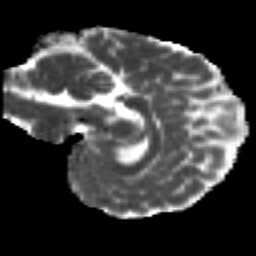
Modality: MD
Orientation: sagittal
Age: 23
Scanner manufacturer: siemens
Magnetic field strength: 3 T
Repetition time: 2.2 s
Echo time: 0.084 s